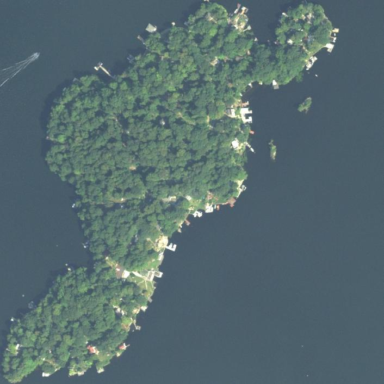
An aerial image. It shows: Image showing island.